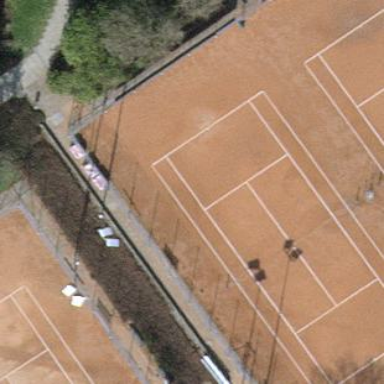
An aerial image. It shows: Tennis court on pitch.